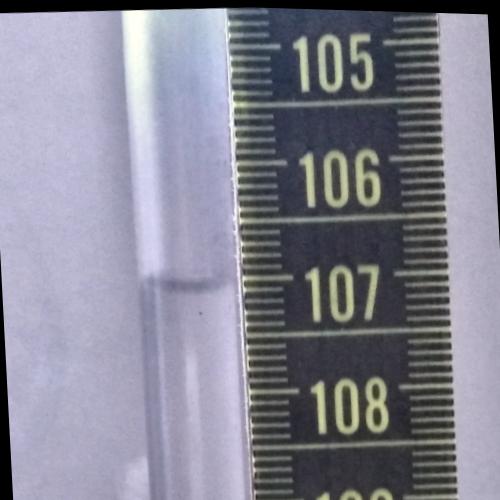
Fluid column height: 107.0 cm